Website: apple
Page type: billing-address
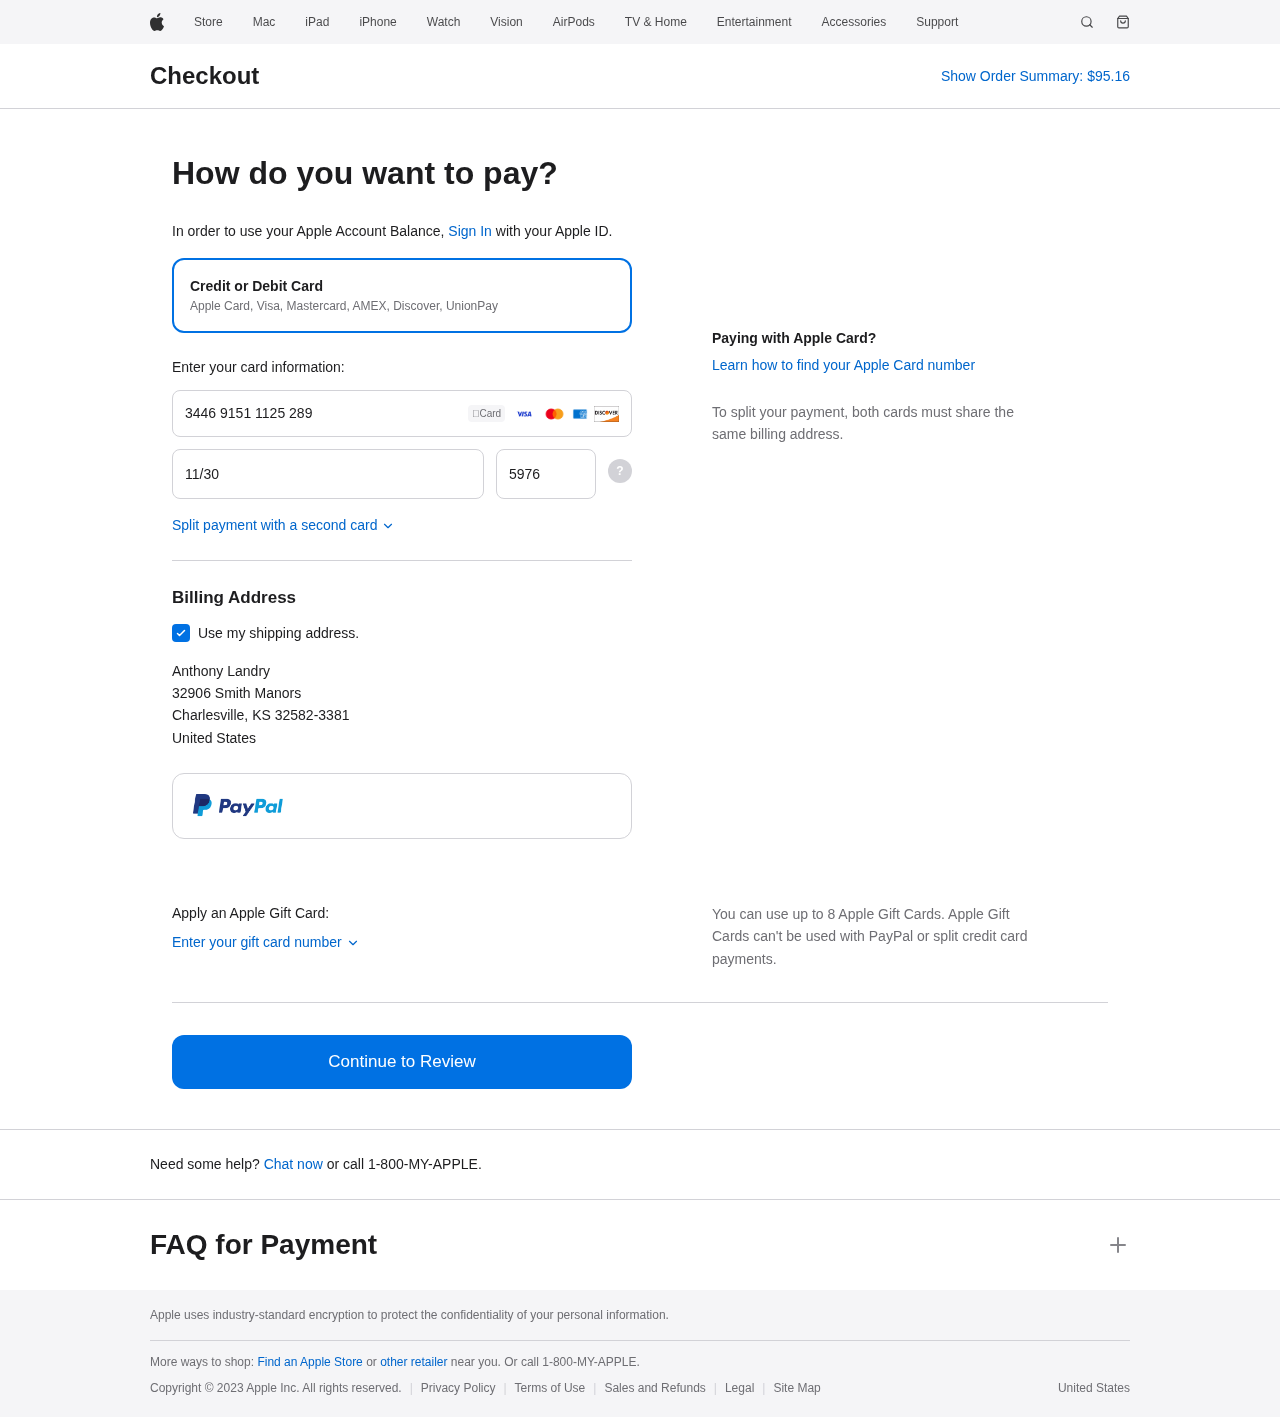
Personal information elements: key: PII_CARD_CVV
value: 5976
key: PII_CARD_EXPIRY
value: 11/30
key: PII_CARD_NUMBER
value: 3446 9151 1125 289
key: PII_CITY
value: Charlesville
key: PII_COUNTRY
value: United States
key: PII_FULLNAME
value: Anthony Landry
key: PII_POSTCODE_FULL
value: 32582-3381
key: PII_STATE_ABBR
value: KS
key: PII_STREET
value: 32906 Smith Manors
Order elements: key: ORDER_TOTAL
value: $95.16